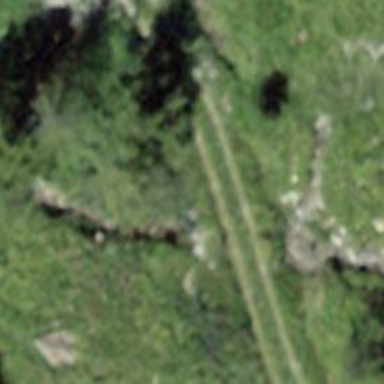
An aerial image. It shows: Culvert tunnel.